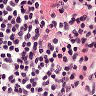
Metastatic tissue present: no